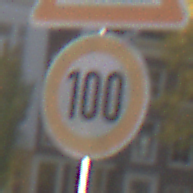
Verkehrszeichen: Geschwindigkeit100
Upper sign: Arbeitsstelle
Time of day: SunriseSunset
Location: Outdoor (Urban)
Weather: PartlyCloudy
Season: Autumn
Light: Natural